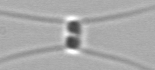
Label: Chaetoceros_similis